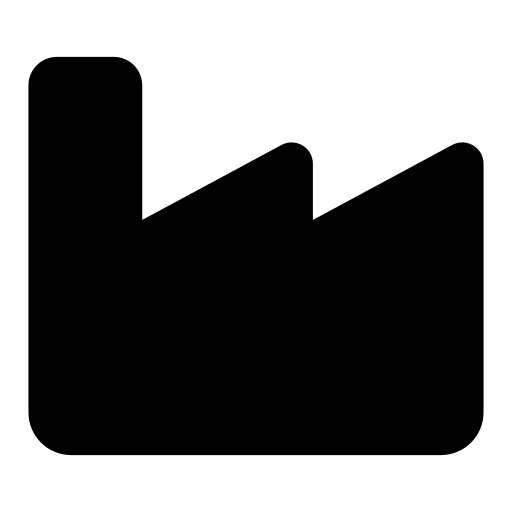
Tags: icon, FontAwesome, fa-icon, solid, industry